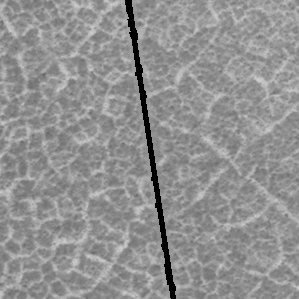
Label: frost